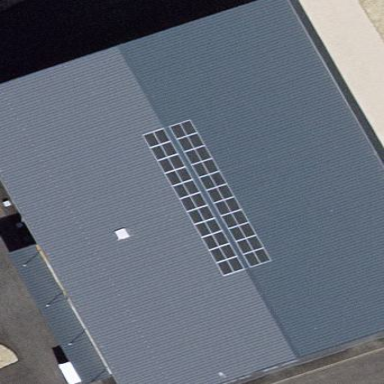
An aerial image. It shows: Warehouse building.